Question: I've got a problem with re-rendering table in React.
So at first is how it looks like
When I fetch data from SWAPI (I'm doing it in action) and passing it into reducer, it works fine and table component re-renders without any trouble.
But when I'm trying to sort it via reducer, it just doesn't do anything with table itself. It actually modifies state as reducer do, but doesn't do anything, however I can log sorted information and make sure it was sorted as intended.
Thanks in advance for your help!
'''
// actions.ts
export const onDataFetched = (currentPage: number = 1) => (
async (dispatch:any) => {
let data: {} = await fetch('http://swapi.dev/api/people/?page=${currentPage}')
.then(response => response.json())
const dataToReturn = {
type: 'FETCH_DATA',
payload: data
}
dispatch(dataToReturn)
}
)
// reducers.ts
case FETCH_DATA:
// returns new state object
return {
...state,
swapi_data: {
...action.payload
}
}
'''
'''
// actions.ts
export const onSortResults = (payload: string) => (
(dispatch:any) => {
dispatch({type: 'SORT_RESULTS', payload})
}
)
// reducers.ts
case SORT_RESULTS:
let results = state.swapi_data.results;
// title is heading of a table column (e.g. 'name', 'weight', etc)
const title = action.payload;
// sorts array with persons (objects)
results.sort((a: any, b: any) => {
return (a[title] > b[title]) ? 1 : ((b[title] > a[title]) ? -1 : 0)
})
// as in example with FETCH_DATA reducers it's doing the same job - returns new state object
return {
...state,
swapi_data: {
...state.swapi_data,
results: results,
},
}
'''
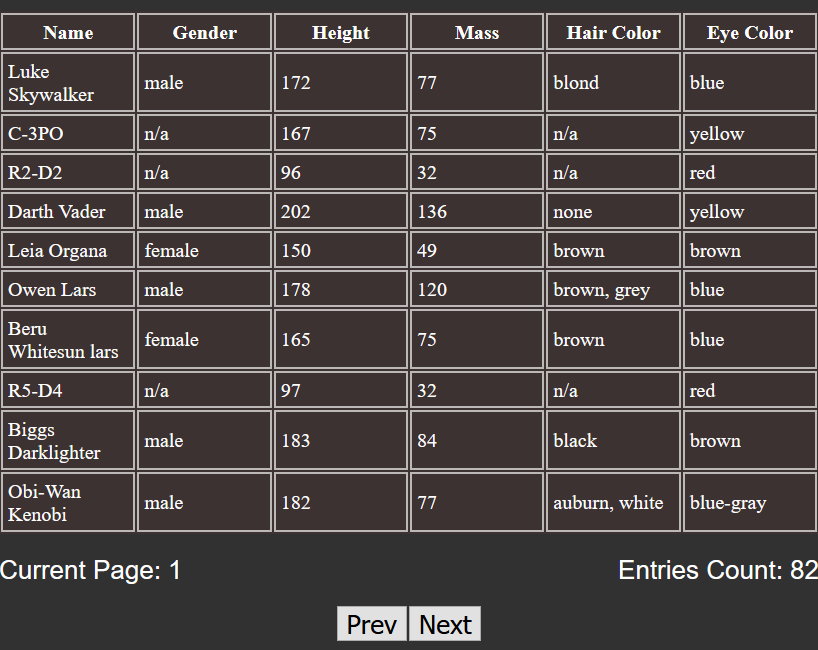
Answer: # Array Sort Mutates
If you mutate there is no change detected since the reference is the same. But sort also returns itself so you can add this code. The spread operator makes a copy and there for changes the reference meaning that your changes will be detected.
'''
const sortedResults = results.sort((a: any, b: any) => {
return (a[title] > b[title]) ? 1 : ((b[title] > a[title]) ? -1 : 0)
})
return {
...state,
swapi_data: {
...state.swapi_data,
results: [...sortedResults],
},
}
'''